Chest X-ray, AP view. Patient: 30 years old, sex M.
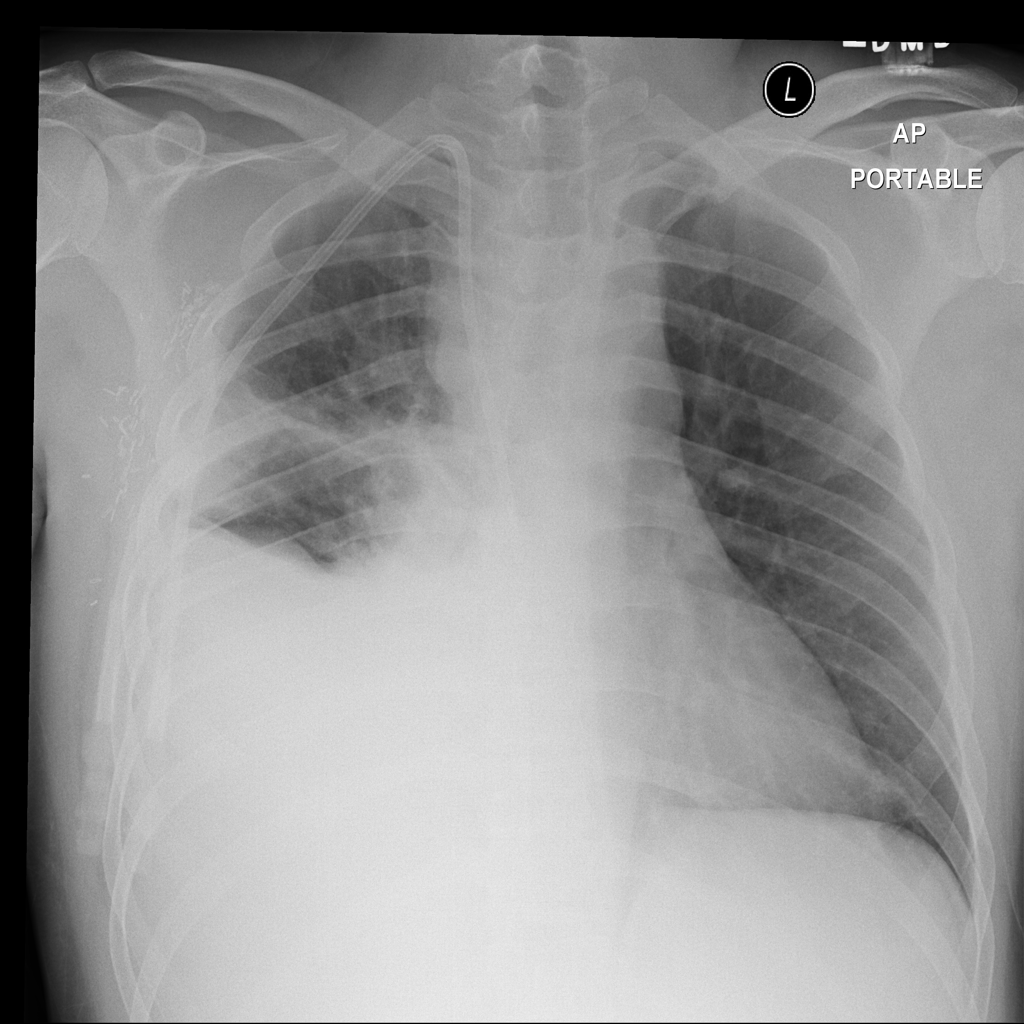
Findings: Mass